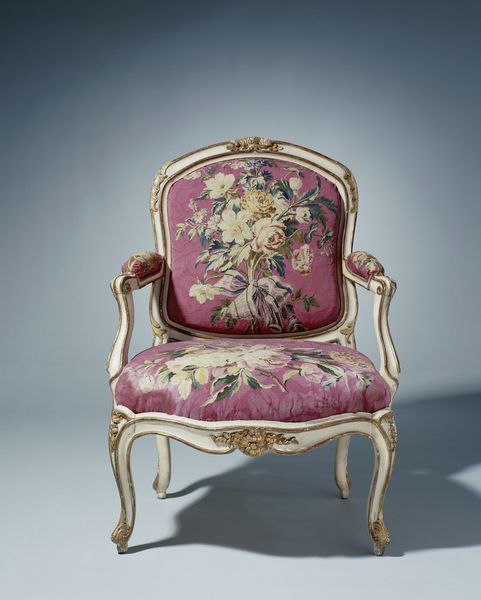
Titel: Armstoel bekleed met tapisserie met bloemboeketten
Künstler: I. Gourdin
Standort: Amsterdam
Institution: Rijksmuseum
Schlagwörter: blau, blätter, schatten, gelb, grün, sitzen, blume, blumen, licht, stuhl, weiss, blüten, rot, gold, sessel, stoff, rosa, beine, lehne, polster, strauss, foto, griff, armlehnen, mobiliar